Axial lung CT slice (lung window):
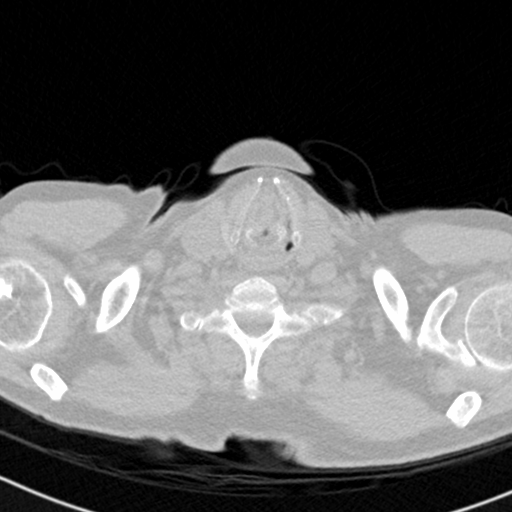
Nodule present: no